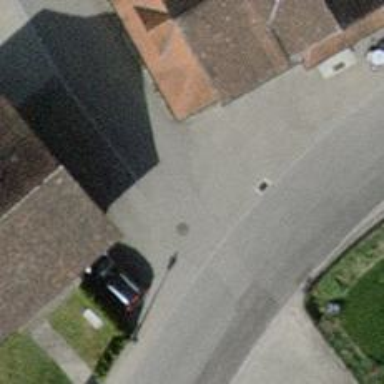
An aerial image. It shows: Bus stop along the road.